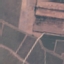
Land use / land cover: PermanentCrop